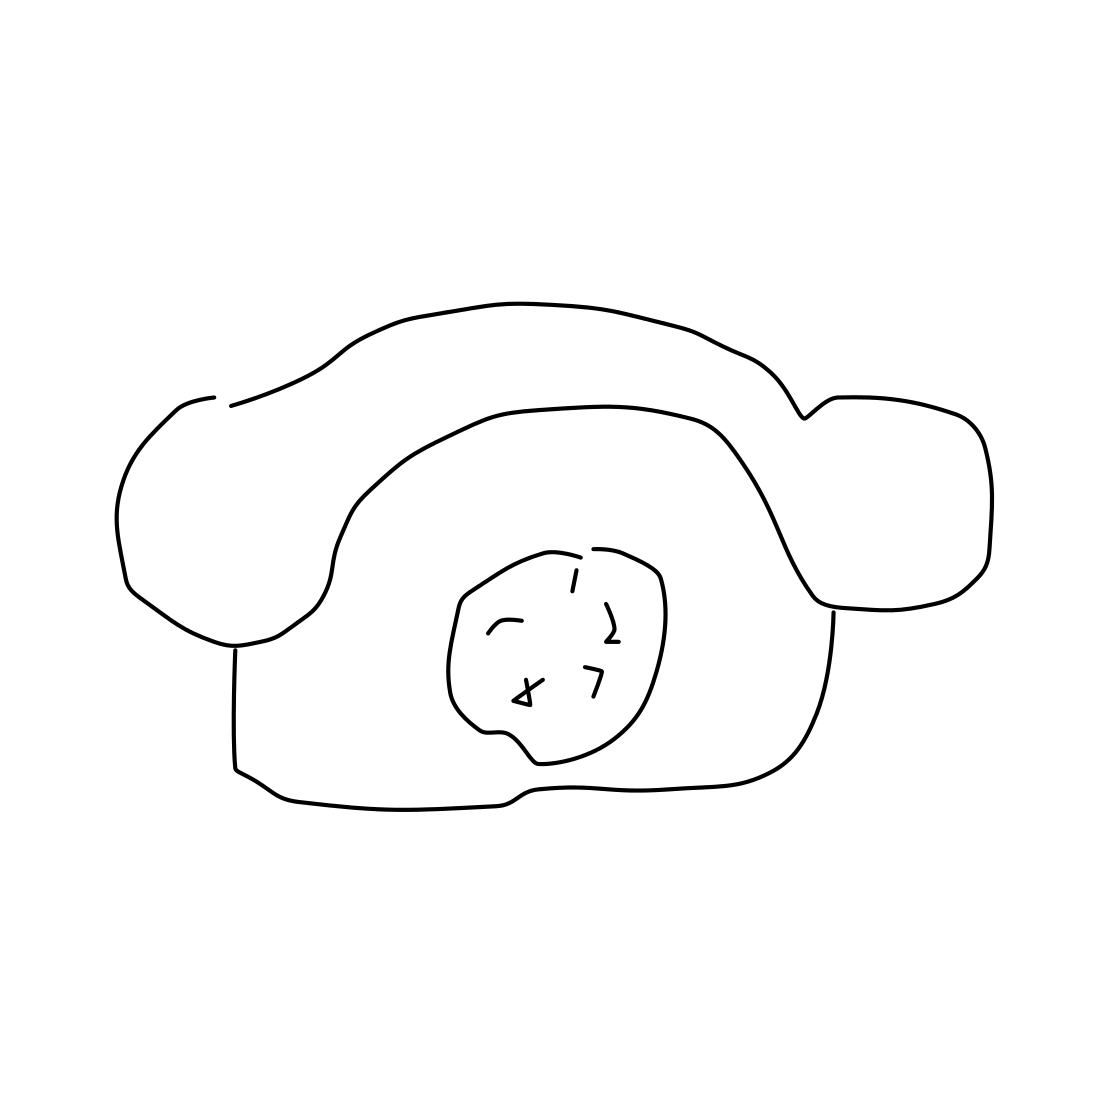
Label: telephone